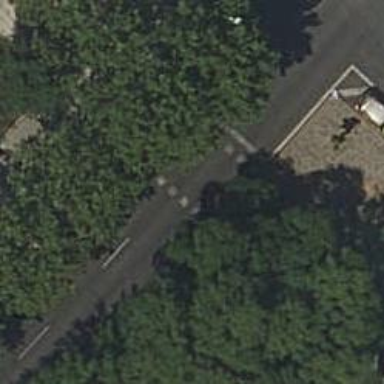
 there are traffic signals and zebra crossing."